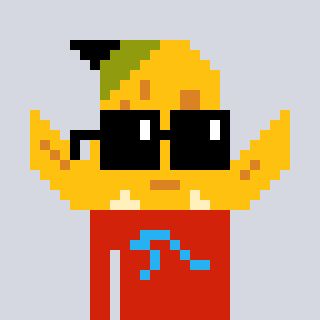
a pixel art character with square black sunglasses, a banana-shaped head and a red-colored body on a cool background